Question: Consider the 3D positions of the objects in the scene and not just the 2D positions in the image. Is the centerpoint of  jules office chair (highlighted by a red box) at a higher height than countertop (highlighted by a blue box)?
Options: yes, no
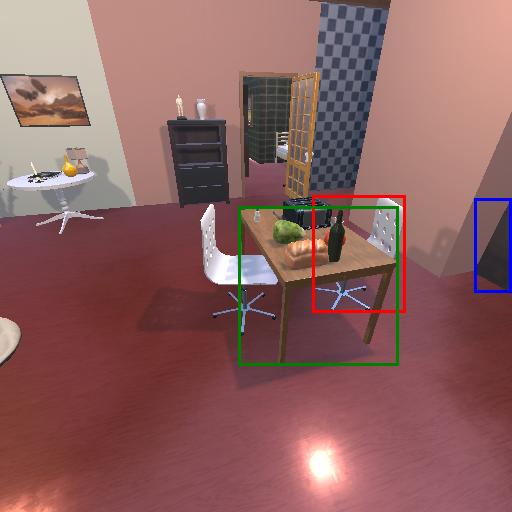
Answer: yes